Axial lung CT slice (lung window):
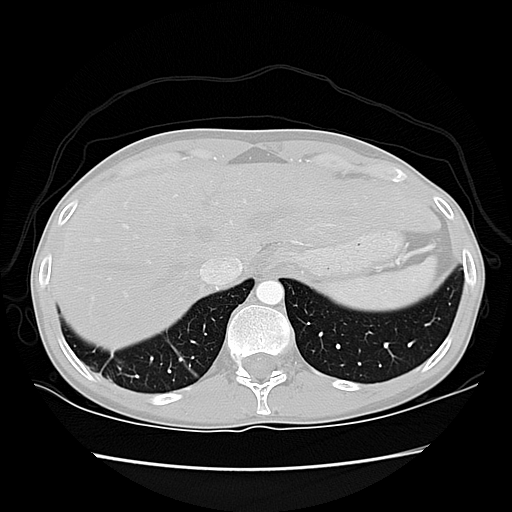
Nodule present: no